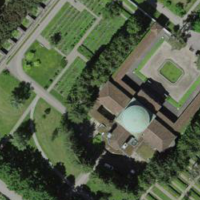
EUNIS habitat code: 53
Species observed at this site:
Anthonomus rubi
Marpissa muscosa
Issus coleoptratus
Stomorhina lunata
Agelena labyrinthica
Graphosoma italicum
Betula pendula